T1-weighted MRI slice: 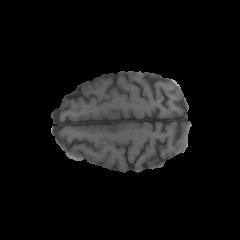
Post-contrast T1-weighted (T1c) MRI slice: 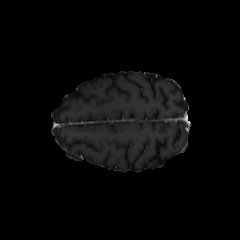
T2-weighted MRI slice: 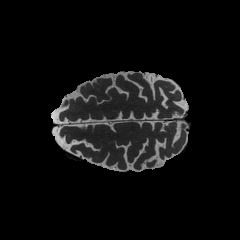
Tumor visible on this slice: no